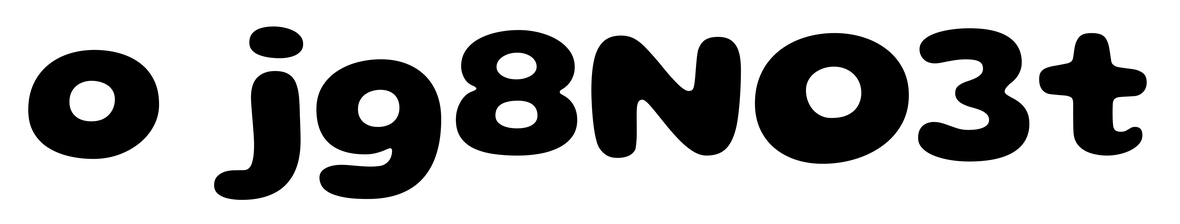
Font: Gluten_Bold